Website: crate-barrel
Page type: payment
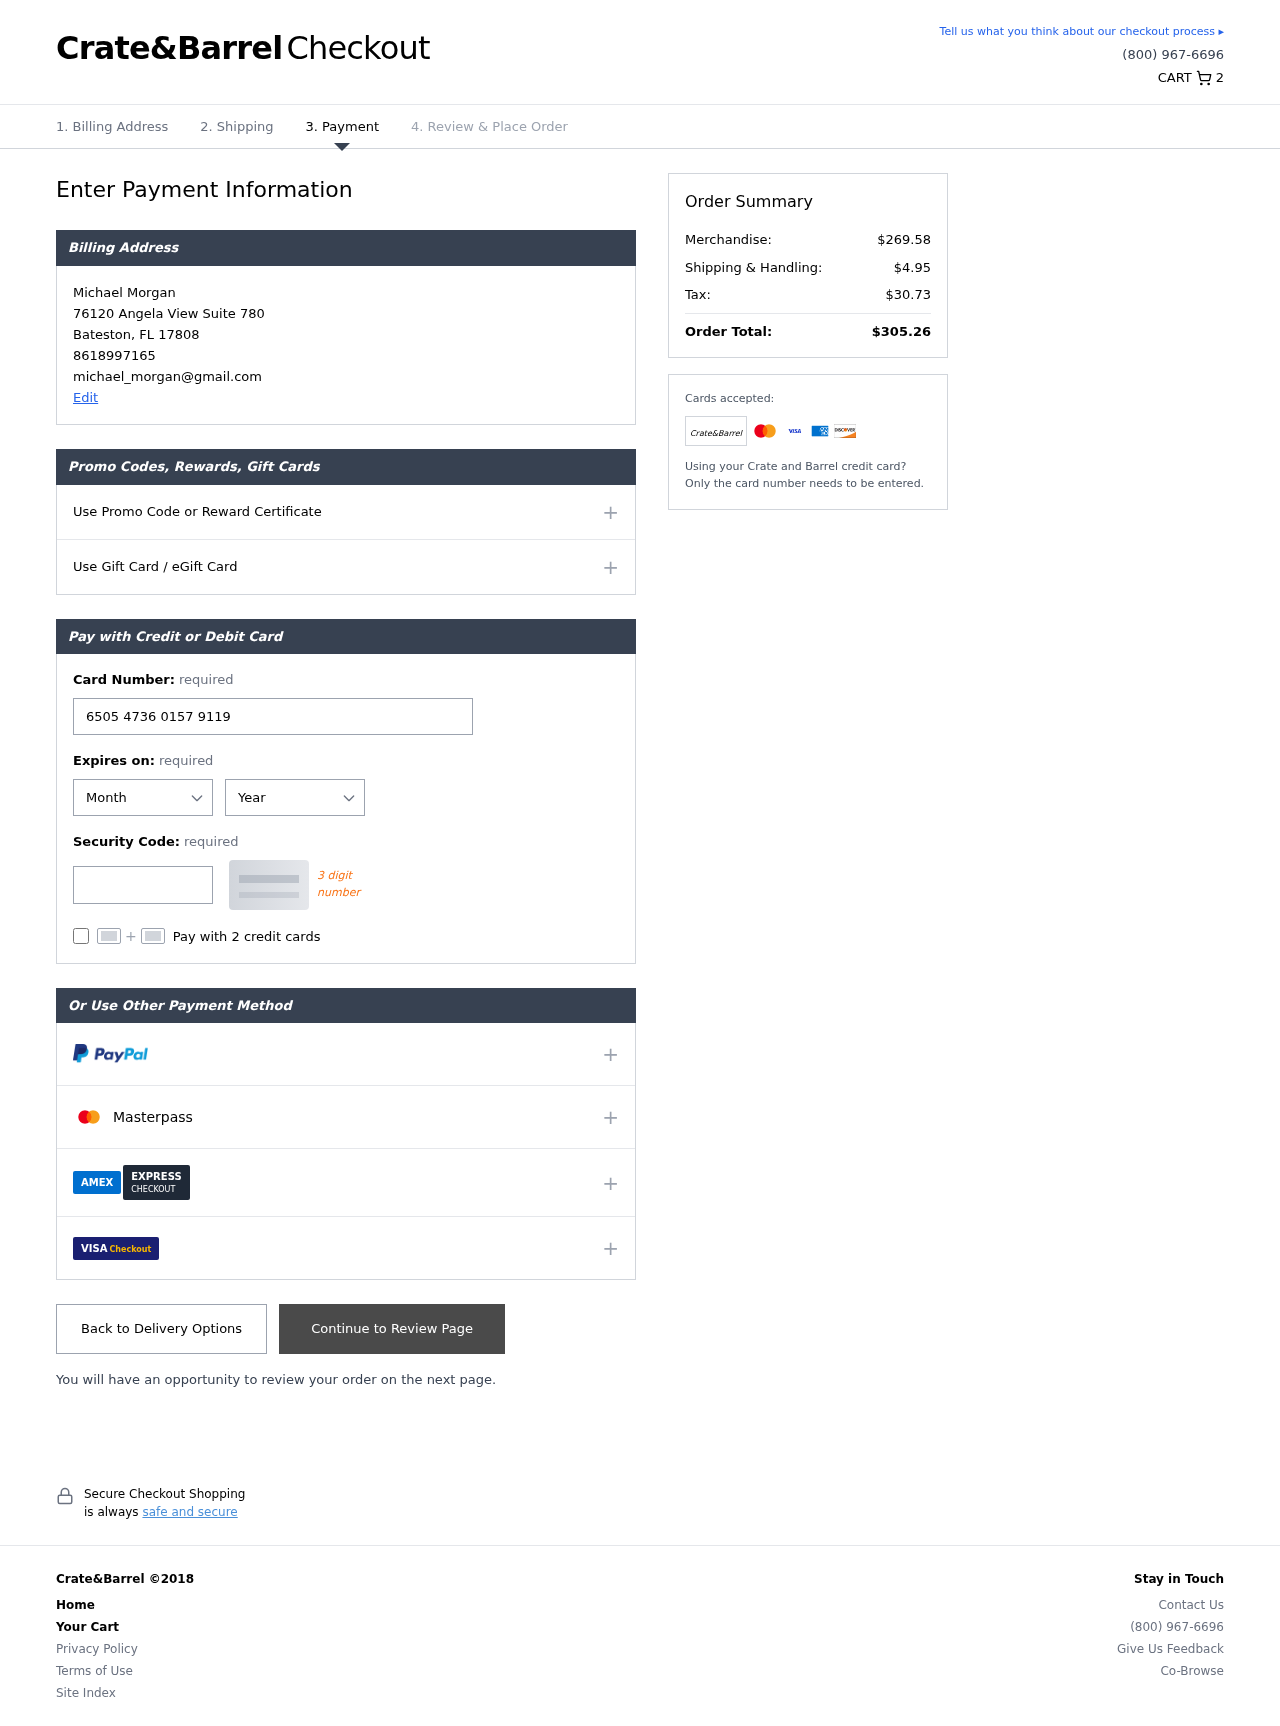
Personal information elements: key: PII_CARD_CVV
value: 501
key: PII_CARD_EXPIRY_MONTH
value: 05
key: PII_CARD_EXPIRY_YEAR
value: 26
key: PII_CARD_NUMBER
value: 6505 4736 0157 9119
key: PII_CITY
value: Bateston
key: PII_EMAIL
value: michael_morgan@gmail.com
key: PII_FULLNAME
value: Michael Morgan
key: PII_PHONE
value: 8618997165
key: PII_POSTCODE
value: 17808
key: PII_STATE_ABBR
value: FL
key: PII_STREET
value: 76120 Angela View Suite 780
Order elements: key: ORDER_NUM_ITEMS
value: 2
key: ORDER_SUBTOTAL
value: $269.58
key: ORDER_SHIPPING_COST
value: $4.95
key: ORDER_TAX
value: $30.73
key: ORDER_TOTAL
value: $305.26